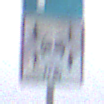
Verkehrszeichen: CarsharingfahrzeugeFrei
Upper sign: Parken
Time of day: MorningAfternoon
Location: Outdoor (RoadRail)
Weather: Overcast
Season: NotSpecified
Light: Natural